Question: I have a question regarding to the TIN method used in LidR. My point cloud data is look like this figure. When I compute DSM using TIN method, the height value is not at the highest peak of first return. Does the value used in triangulation is an average value from several first return within one pixel? Is there any ways to retrieve the DSM from the highest first return using LidR or another software? Thank you.
-

I am expecting to retrieve clarification about the TIN algorithm used to generate DSM in LidR package.
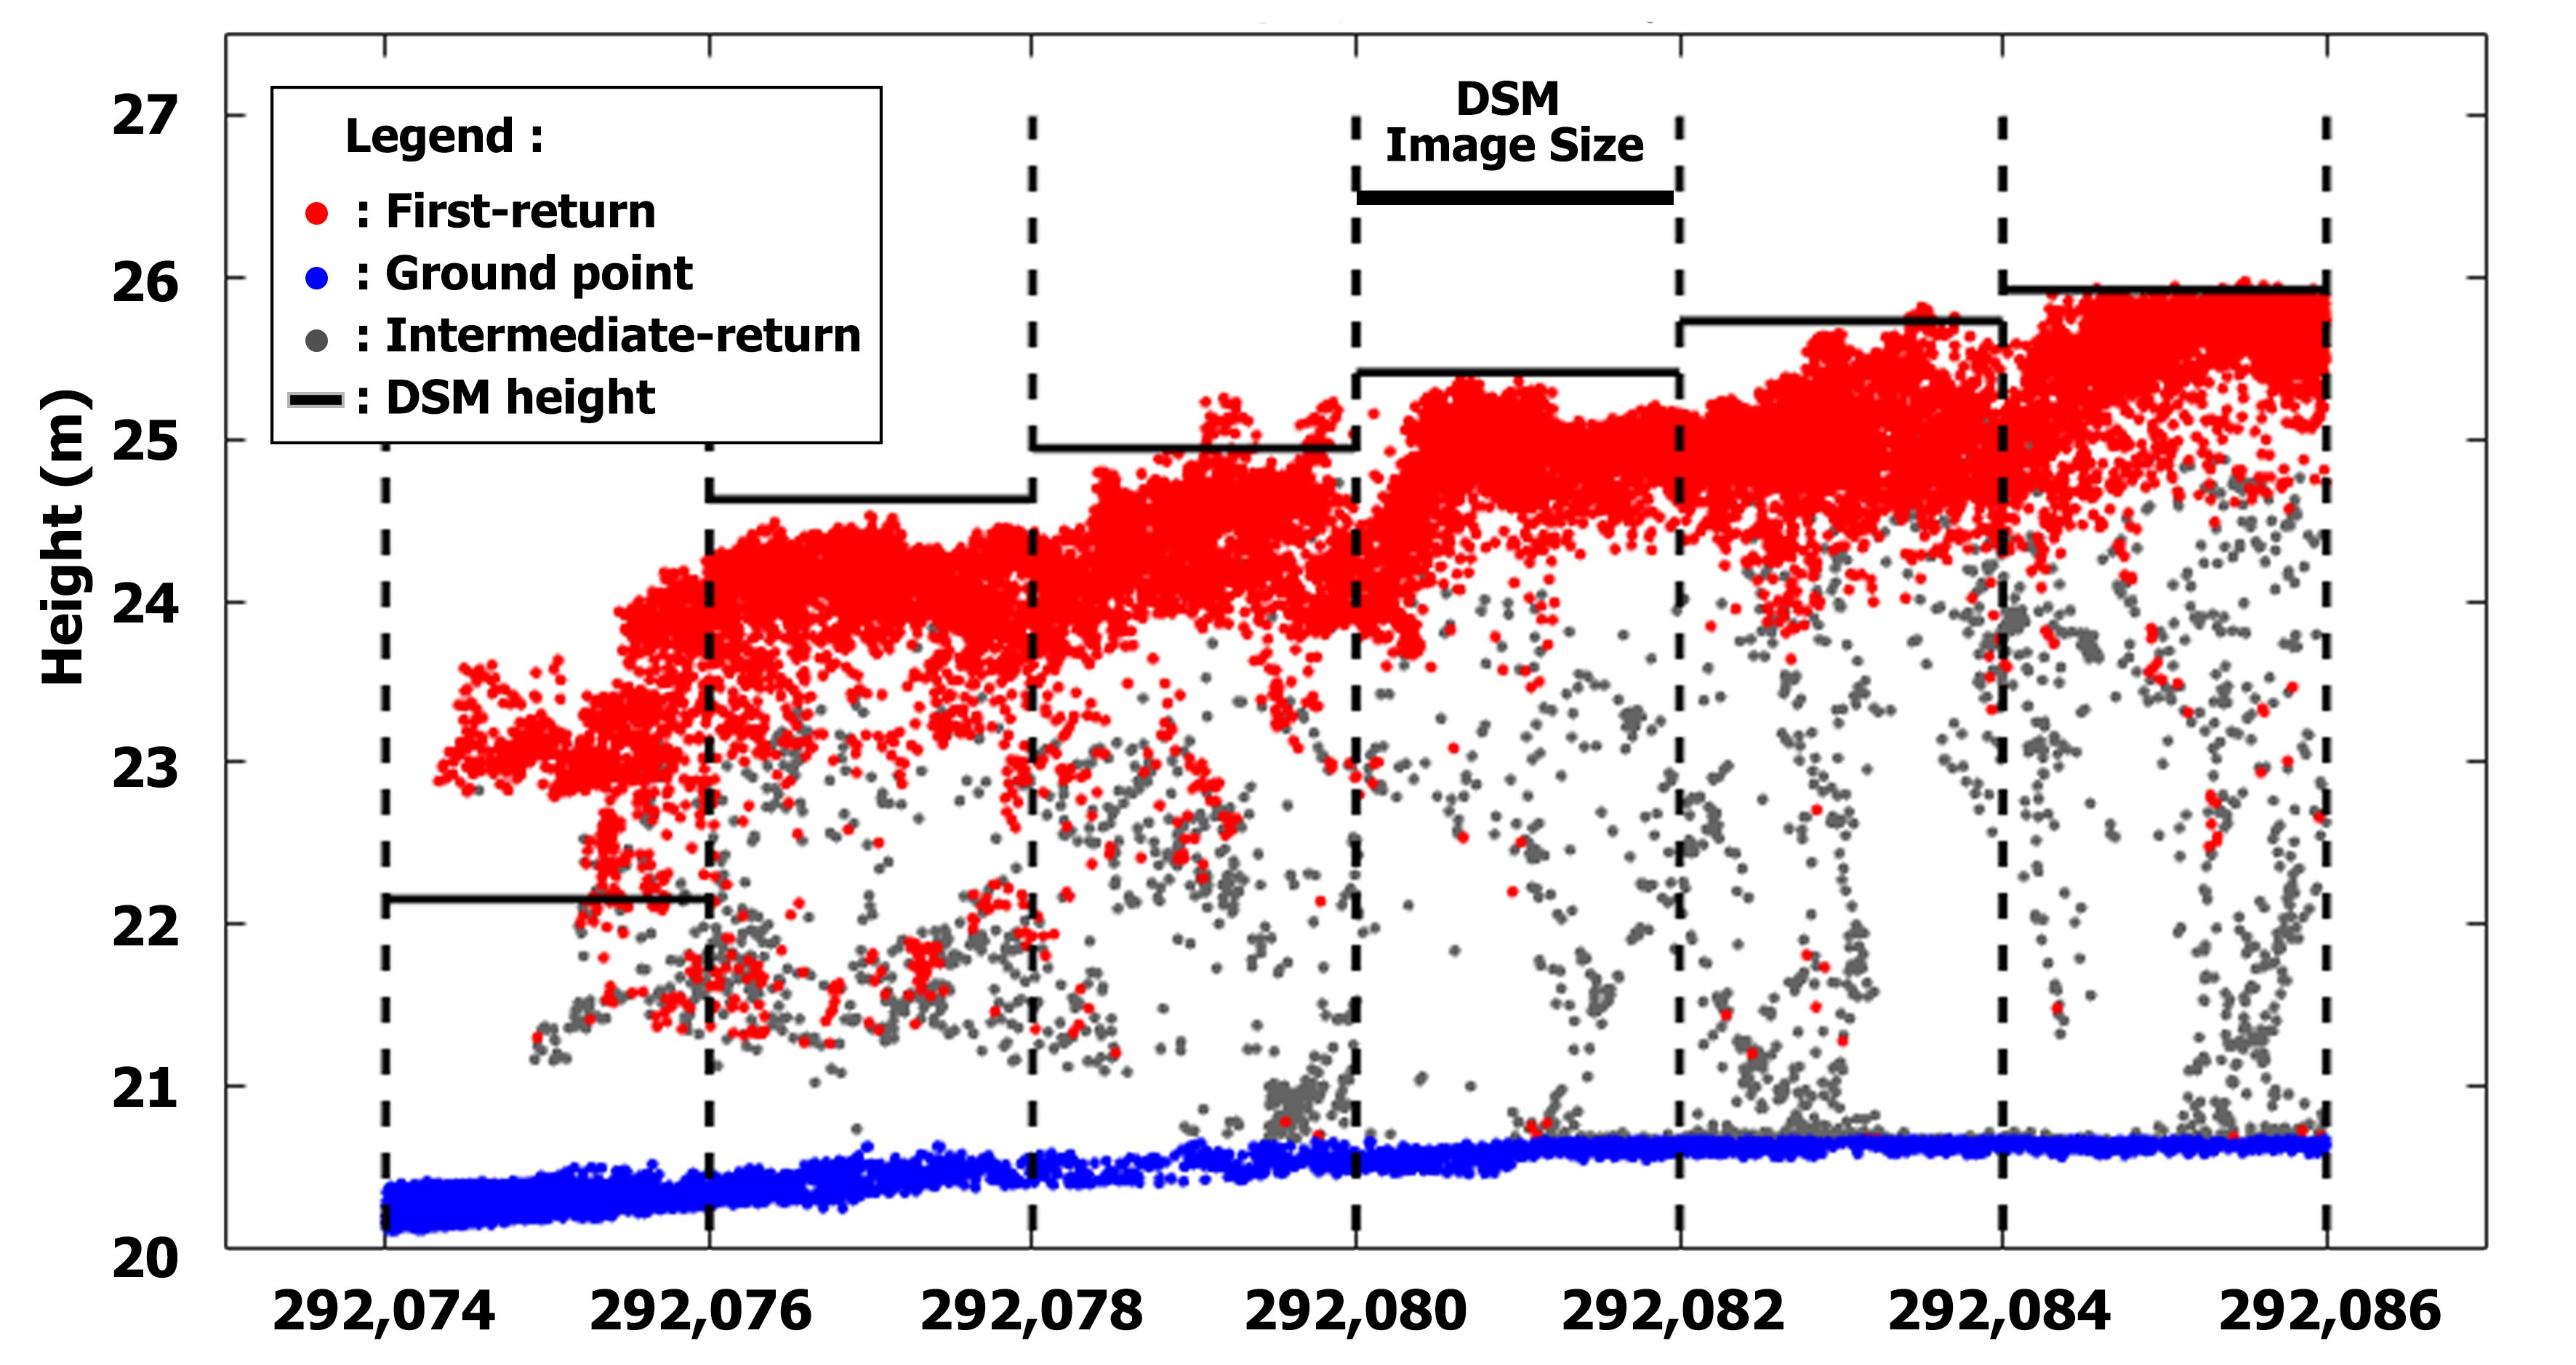
Answer: lidR triangulates the first returns and interpolates at the location of the centers of the pixels. So if a pixel is at the center of a triangle the value it returns is a linear combination of the elevation of the 3 points of the corresponding triangle. In your example the pixels look very big. Consequently the center of the pixel is somewhere in one of the many triangles encompassed by the pixel. It'd say it is relatively meaningless to compute a triangulation-based CHM with a resolution much larger than the average point spacing.
If you want to make a CHM that correspond to the highest point use a point-to-raster based method i.e. 'p2r()'.